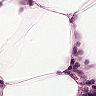
Metastatic tissue present: no